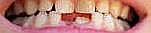
Condition: hypodontia